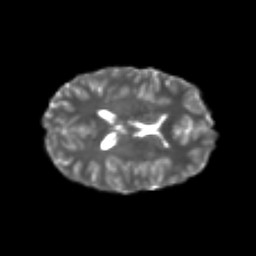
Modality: T2w
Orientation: axial
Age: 24
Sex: female
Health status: healthy
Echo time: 0.074 s